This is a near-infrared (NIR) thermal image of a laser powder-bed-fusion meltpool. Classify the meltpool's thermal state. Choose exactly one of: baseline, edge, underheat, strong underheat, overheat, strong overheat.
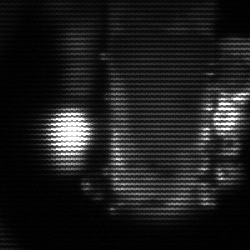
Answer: strong underheat